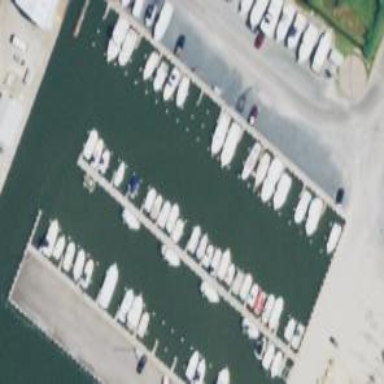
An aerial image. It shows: Marina on leisure land.